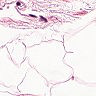
Metastatic tissue present: no